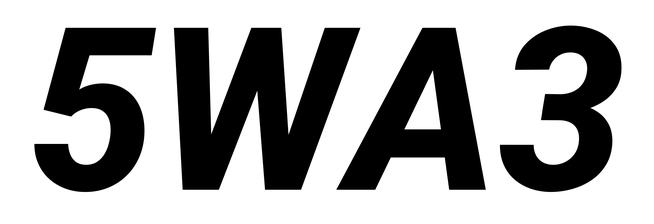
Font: Roboto-Italic_ExtraBold_Italic